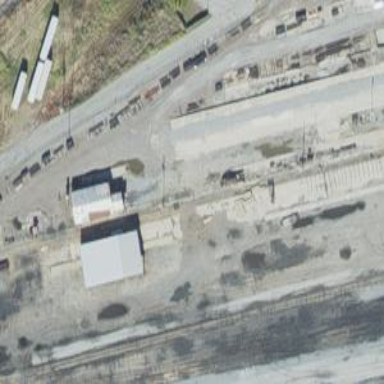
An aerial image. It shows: Railway yard used for servicing trains.